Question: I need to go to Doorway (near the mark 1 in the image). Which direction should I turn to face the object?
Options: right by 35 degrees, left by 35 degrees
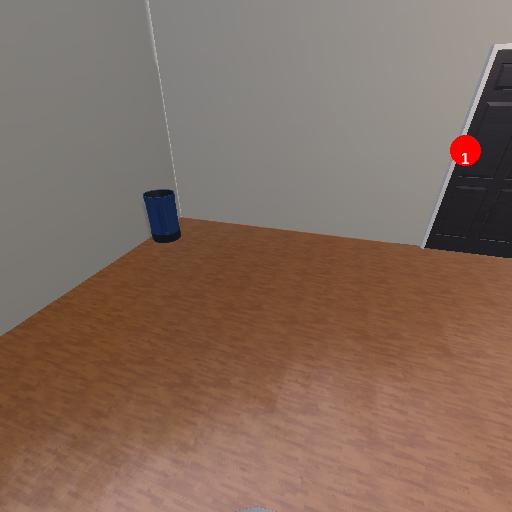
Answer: right by 35 degrees